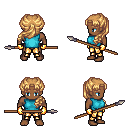
a pixel art fantasy rpg character, male body template, human, dark skin, teal sleeveless shirt, gold greaves, light blonde princess hairstyle, gold gloves, spear, four views (front, back, left, right), 2x2 character sprite sheet, small pixel art, hard edges, no anti-aliasing